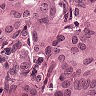
Metastatic tissue present: yes